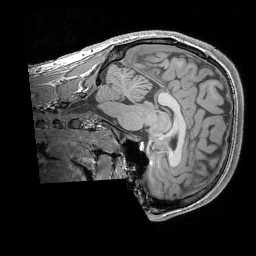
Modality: T1w
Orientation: sagittal